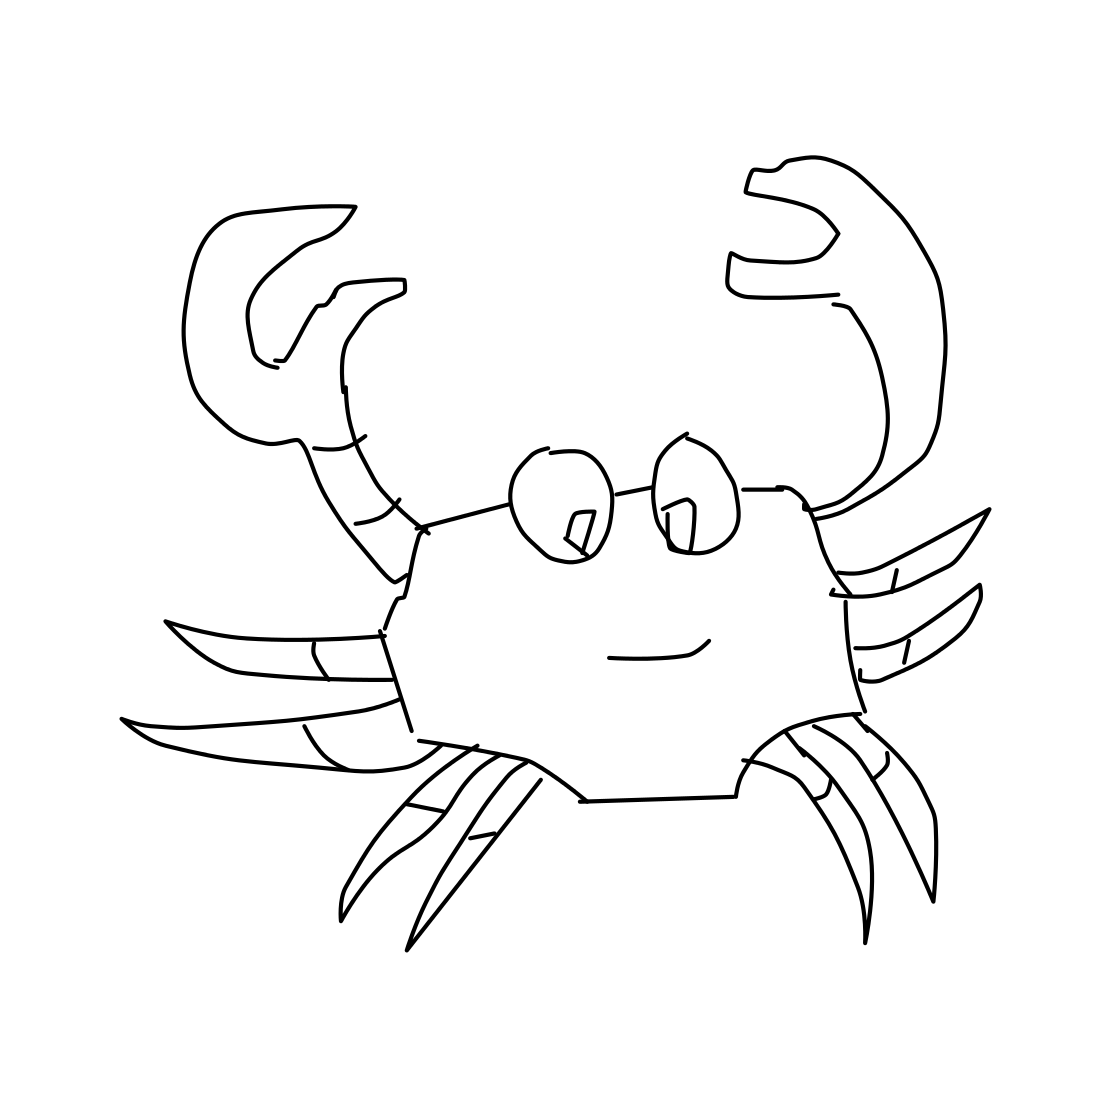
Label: crab